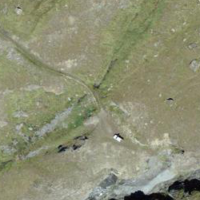
EUNIS habitat code: 26
Species observed at this site:
Parnassia palustris
Saxifraga aizoides